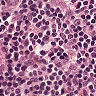
Metastatic tissue present: no